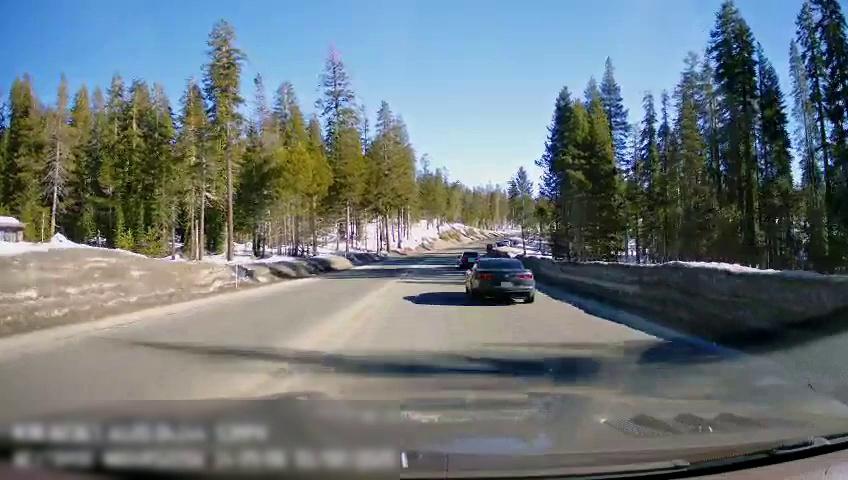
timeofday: Day
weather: Snowy
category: Drivable Space
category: Vehicles | Car
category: Vehicles | Car